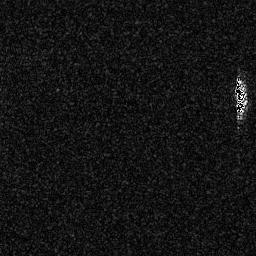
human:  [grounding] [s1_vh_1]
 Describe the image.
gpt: In the satellite image, there is  <ref>1 medium ship </ref> <box>[[90, 29, 96, 46, 0]]</box> located at right.